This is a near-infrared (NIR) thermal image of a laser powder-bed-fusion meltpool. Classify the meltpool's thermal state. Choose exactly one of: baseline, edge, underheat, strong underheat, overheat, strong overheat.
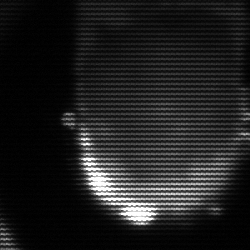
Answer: baseline